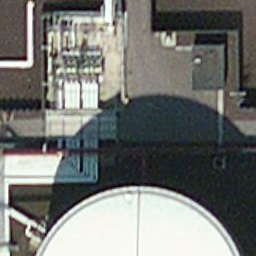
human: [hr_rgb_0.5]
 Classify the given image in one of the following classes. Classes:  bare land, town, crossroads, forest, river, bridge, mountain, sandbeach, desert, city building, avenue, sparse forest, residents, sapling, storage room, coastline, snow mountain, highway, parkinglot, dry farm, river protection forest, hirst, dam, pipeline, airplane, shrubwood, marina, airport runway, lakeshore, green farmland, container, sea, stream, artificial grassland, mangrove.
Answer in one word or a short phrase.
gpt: storage room